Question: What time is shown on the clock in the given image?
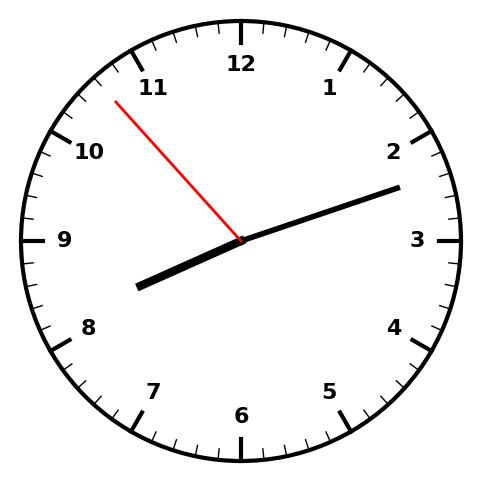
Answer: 08:11:53